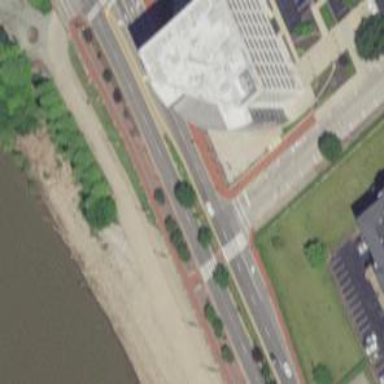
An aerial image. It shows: Crossing on cycleway.